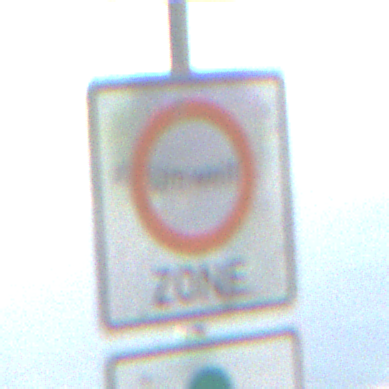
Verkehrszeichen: BeginnUmweltzone
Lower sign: FreistellungVomVerkehrsverbot3
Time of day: SunriseSunset
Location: Outdoor (Nature)
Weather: PartlyCloudy
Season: NotSpecified
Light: Natural